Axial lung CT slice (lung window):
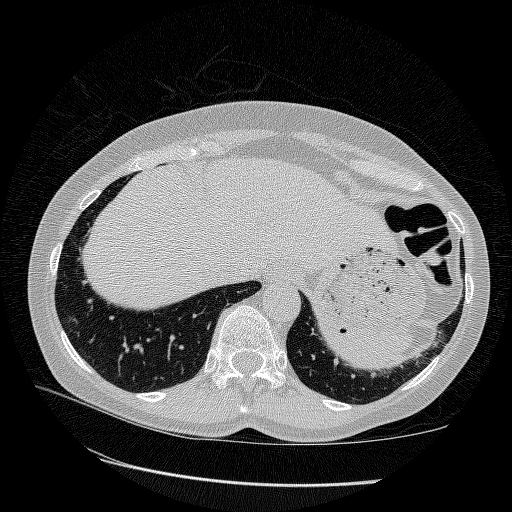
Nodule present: no